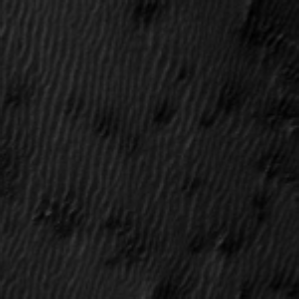
Label: frost